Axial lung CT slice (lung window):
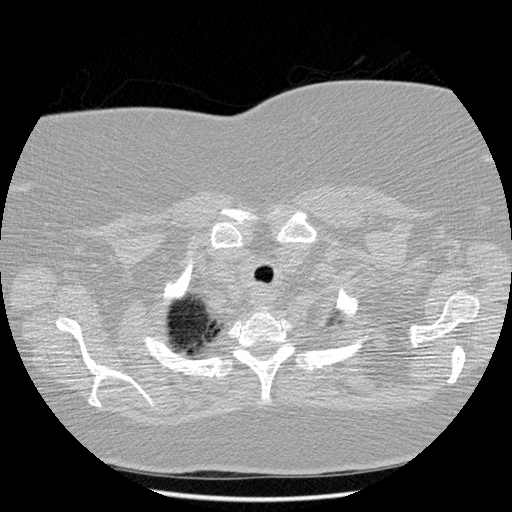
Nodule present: no